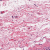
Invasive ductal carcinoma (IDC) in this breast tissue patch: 0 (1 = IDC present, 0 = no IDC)